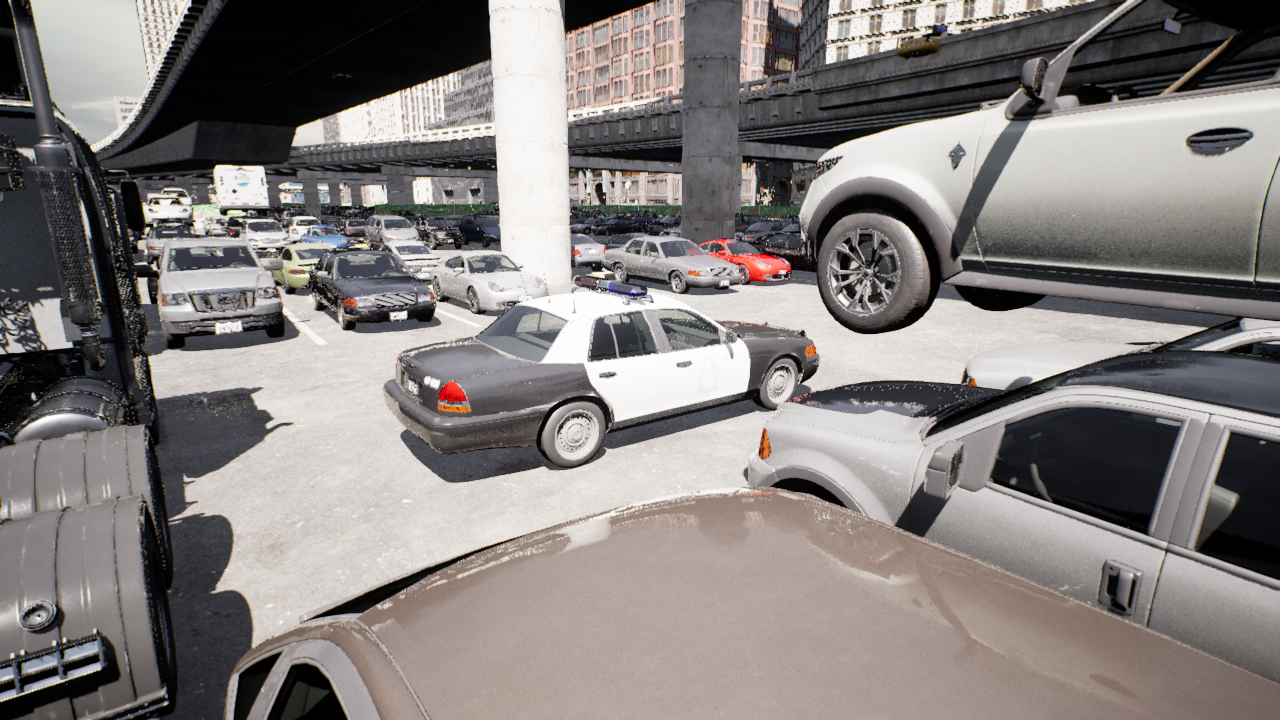
Venue: arterial
Lighting: clear day
Vehicle rig: sedan